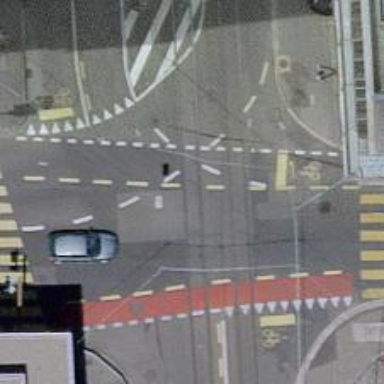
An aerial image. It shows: Tram level crossing on the railway.